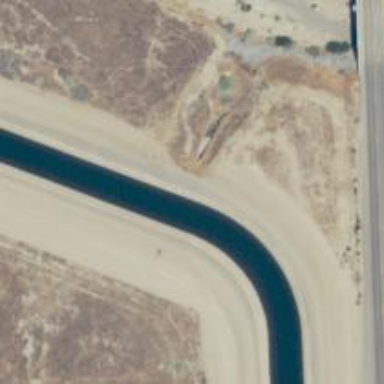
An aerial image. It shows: Canal.